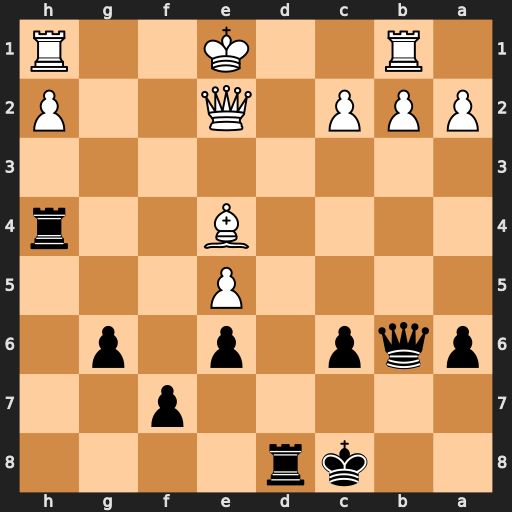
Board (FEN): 2kr4/5p2/pqp1p1p1/4P3/4B2r/8/PPP1Q2P/1R2K2R
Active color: b
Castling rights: K
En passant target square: -
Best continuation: Qb4+ c3 Qxe4 Qxe4 Rxe4+